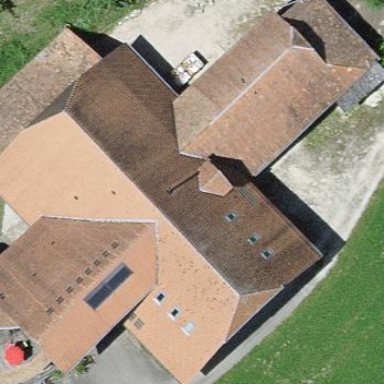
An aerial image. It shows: Farm building.